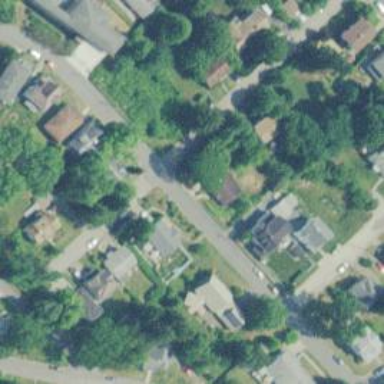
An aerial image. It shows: Charming neighbourhood.